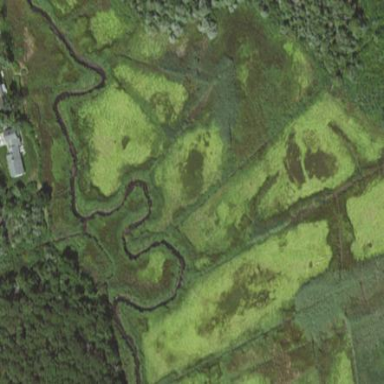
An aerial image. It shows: Beautiful wet meadow natural wetland.